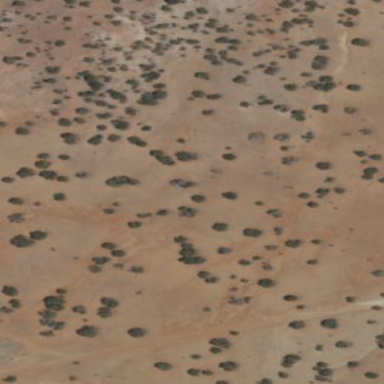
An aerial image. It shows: Patch of scrub vegetation.